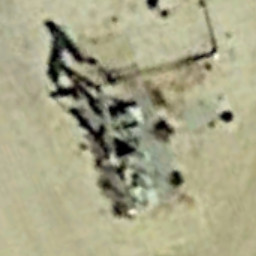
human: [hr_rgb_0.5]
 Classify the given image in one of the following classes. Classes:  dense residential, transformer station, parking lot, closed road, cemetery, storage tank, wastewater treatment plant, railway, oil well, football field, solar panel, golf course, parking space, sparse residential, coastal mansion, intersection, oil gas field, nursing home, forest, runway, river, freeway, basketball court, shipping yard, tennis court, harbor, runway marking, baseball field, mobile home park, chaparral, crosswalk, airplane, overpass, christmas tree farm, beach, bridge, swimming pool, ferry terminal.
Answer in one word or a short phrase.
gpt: oil well